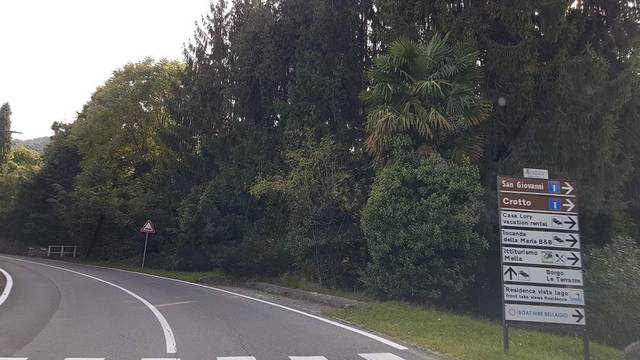
Region: Italy
Coordinates: 45.974, 9.247